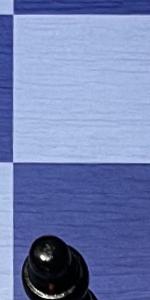
Label: Empty